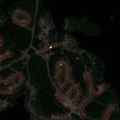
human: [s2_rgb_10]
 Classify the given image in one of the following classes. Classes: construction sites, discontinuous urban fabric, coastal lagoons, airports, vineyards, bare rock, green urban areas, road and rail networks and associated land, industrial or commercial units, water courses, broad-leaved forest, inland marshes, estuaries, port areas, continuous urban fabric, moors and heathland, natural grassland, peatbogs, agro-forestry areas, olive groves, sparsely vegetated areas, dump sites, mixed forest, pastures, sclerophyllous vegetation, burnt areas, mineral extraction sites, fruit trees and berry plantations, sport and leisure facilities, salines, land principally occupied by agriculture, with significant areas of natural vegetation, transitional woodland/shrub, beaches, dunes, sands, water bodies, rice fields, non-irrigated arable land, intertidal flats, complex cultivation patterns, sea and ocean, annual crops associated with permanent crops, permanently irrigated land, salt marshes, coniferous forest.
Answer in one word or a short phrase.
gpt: discontinuous urban fabric, coniferous forest, water bodies